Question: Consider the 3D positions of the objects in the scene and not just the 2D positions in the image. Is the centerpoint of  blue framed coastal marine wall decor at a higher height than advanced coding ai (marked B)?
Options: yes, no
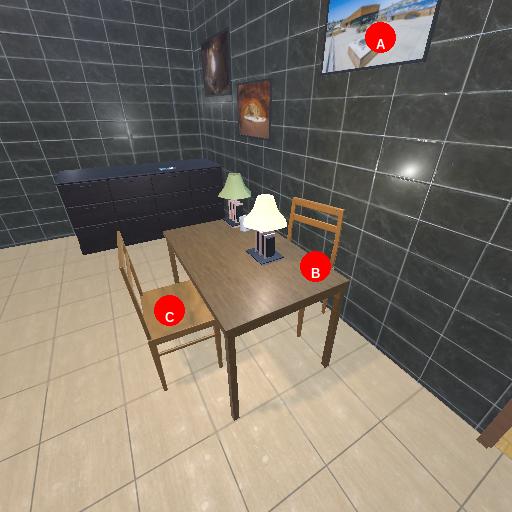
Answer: yes